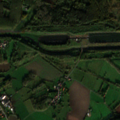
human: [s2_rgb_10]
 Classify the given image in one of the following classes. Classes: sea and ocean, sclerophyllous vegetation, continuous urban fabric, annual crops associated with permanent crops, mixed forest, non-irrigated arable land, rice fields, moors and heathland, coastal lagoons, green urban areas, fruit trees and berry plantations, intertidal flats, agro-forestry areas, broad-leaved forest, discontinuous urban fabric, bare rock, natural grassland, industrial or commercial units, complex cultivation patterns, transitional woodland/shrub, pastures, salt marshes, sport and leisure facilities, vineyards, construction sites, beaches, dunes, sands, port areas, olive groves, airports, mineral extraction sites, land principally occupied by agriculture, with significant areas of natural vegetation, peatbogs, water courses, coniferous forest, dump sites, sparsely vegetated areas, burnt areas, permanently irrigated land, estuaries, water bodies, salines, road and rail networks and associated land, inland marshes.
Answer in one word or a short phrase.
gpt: discontinuous urban fabric, pastures, complex cultivation patterns, broad-leaved forest, transitional woodland/shrub, water courses